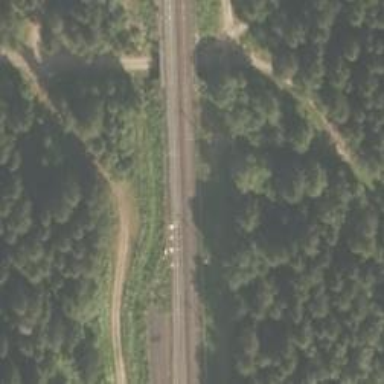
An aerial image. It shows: Railway with continuous electrified contact lines.